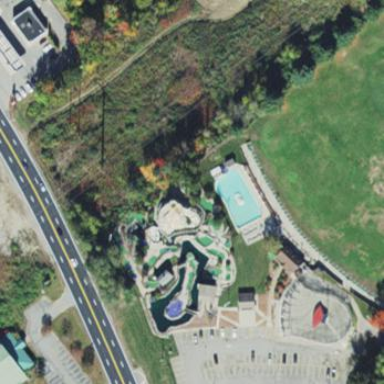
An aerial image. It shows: Miniature golf course.